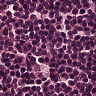
Metastatic tissue present: no